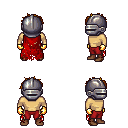
a pixel art fantasy rpg character, male body template, human, tanned skin, red tattered cape, red pants, blonde bedhead hairstyle, metal helm, gold gloves, brown shoes, four views (front, back, left, right), 2x2 character sprite sheet, small pixel art, hard edges, no anti-aliasing